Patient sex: F
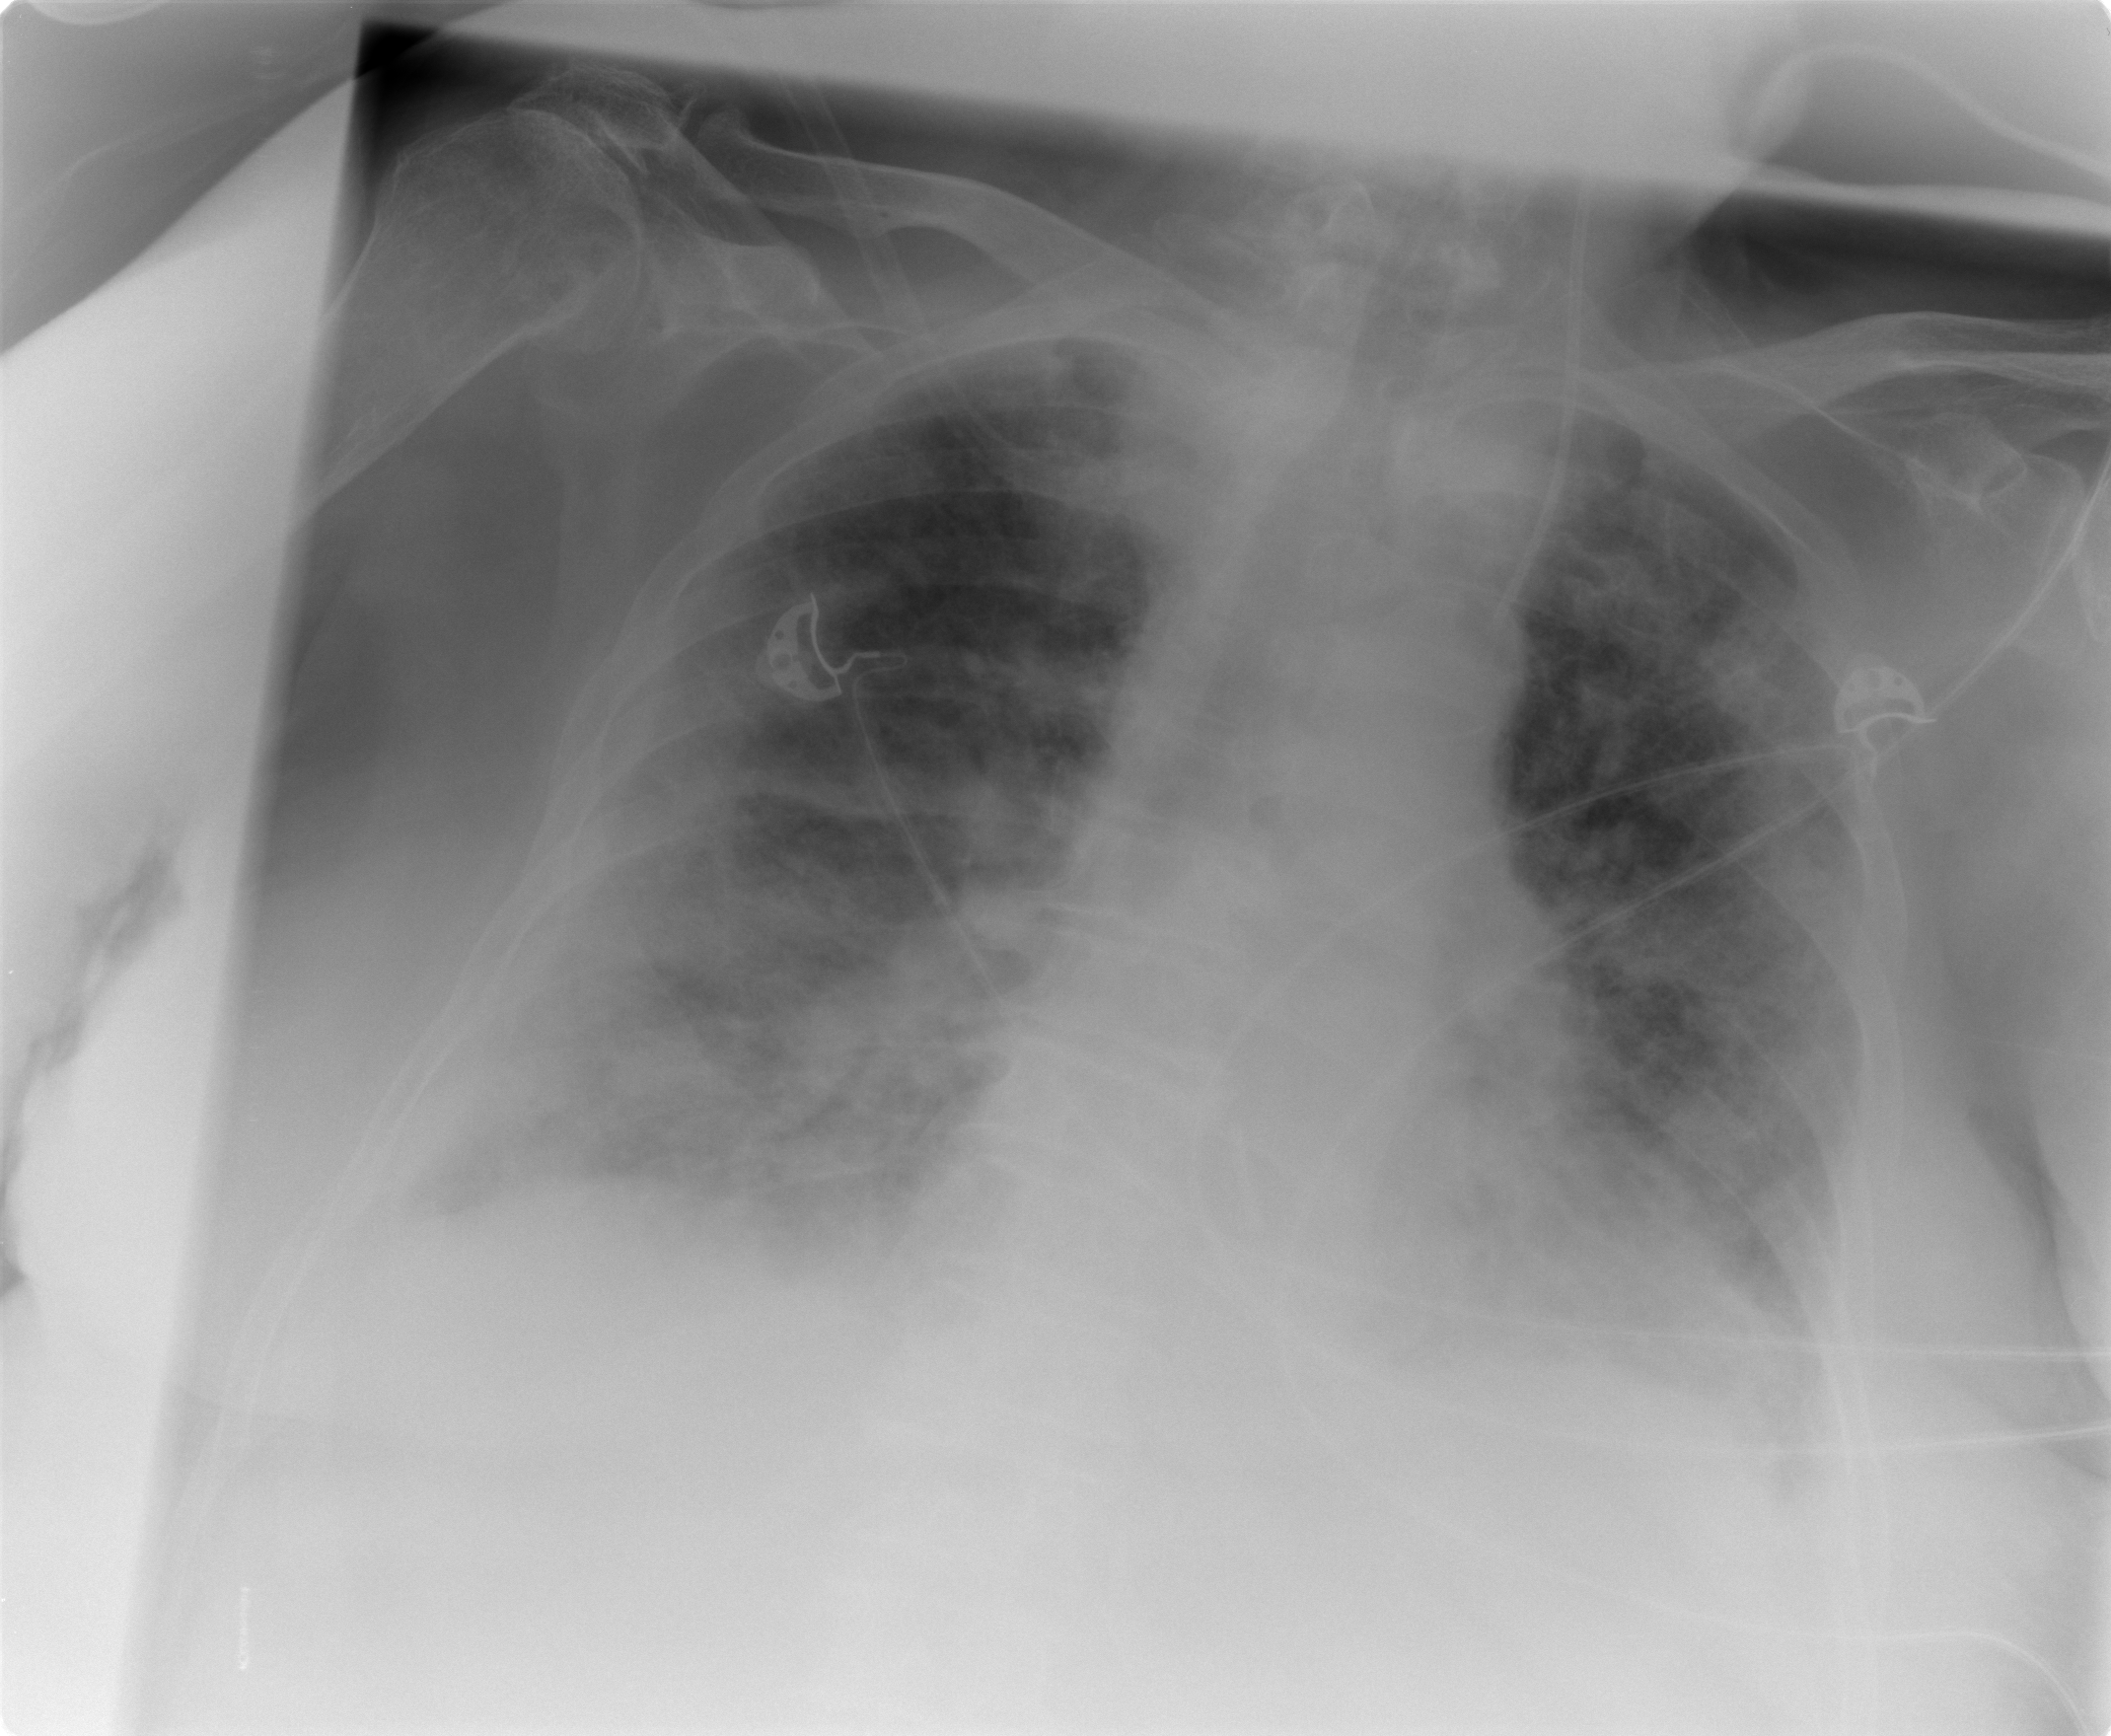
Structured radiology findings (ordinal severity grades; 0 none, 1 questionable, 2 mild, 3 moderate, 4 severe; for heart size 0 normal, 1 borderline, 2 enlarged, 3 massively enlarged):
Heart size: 0
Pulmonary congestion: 3
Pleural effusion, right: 2
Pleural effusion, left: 2
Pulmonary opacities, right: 3
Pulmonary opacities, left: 3
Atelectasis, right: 3
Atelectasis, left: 3